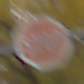
Verkehrszeichen: Stop
Umgebung: Outdoor, Nature
Tageszeit: Midday
Wetter: Overcast
Licht: Natural
Jahreszeit: NotSpecified
Kontrast: LowContrast